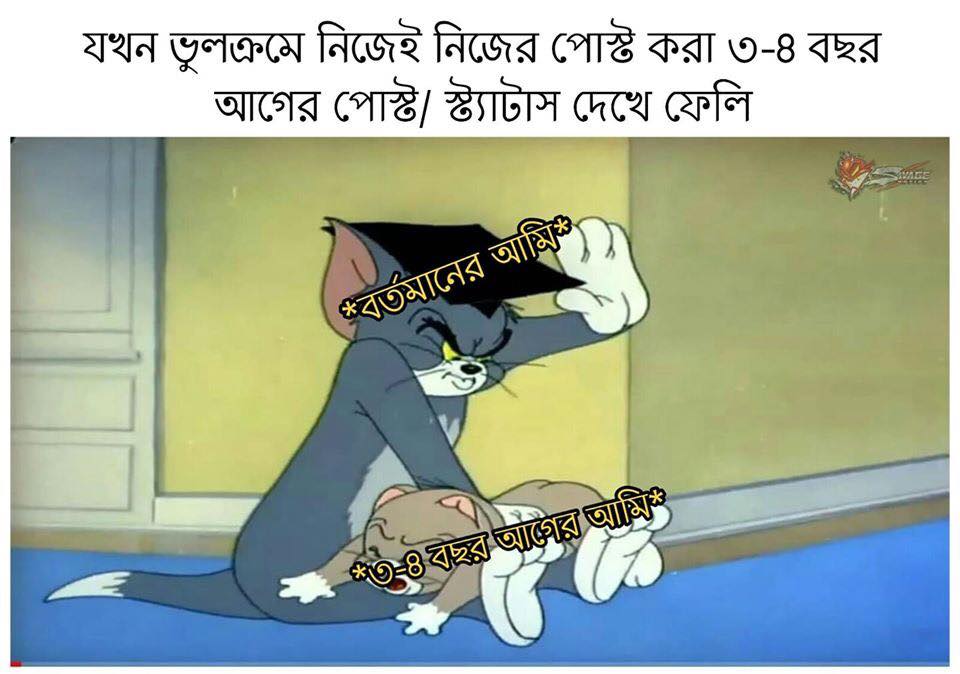
Caption: যখন ভুলক্রমে নিজেই নিজের পোস্ট করা ৩-৪ বছর আগের পোস্ট / স্ট্যাটাস দেখে ফেলি    *বর্তমানের আমি*     *৩-৪ বছর আগের আমি*
Label: non-hate